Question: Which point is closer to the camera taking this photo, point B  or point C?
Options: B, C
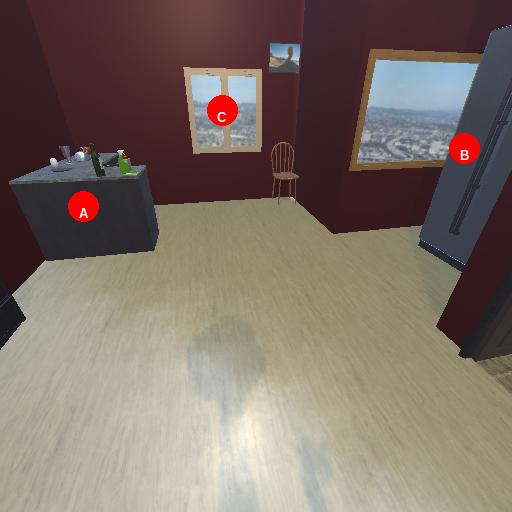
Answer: B